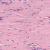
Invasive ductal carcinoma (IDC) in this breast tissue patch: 1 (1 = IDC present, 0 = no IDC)